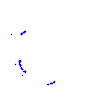
Particle: kaon